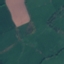
Land use / land cover: Pasture